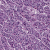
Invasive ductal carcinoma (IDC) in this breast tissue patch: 1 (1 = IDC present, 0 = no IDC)